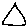
Label: triangle